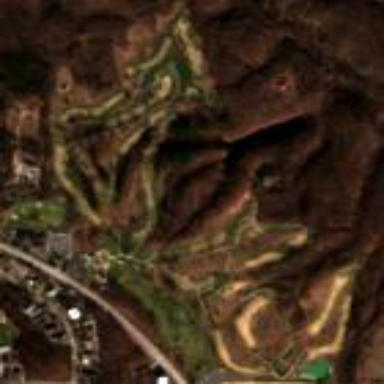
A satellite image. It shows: Golf course surrounded by greenery.